一年级 · 组合几何学
数一数下图中, 一共有 ( ) 个三角形。

(1) 4
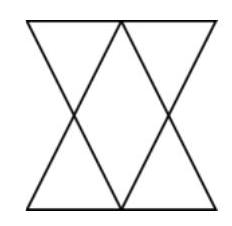
答案: 详解(2)